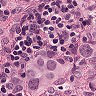
Metastatic tissue present: yes